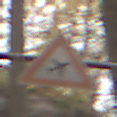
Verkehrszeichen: FlugbetriebLinks
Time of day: MorningAfternoon
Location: Outdoor (Nature)
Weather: Overcast
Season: Autumn
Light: Natural